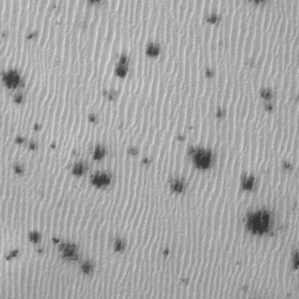
Label: frost